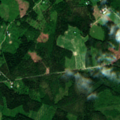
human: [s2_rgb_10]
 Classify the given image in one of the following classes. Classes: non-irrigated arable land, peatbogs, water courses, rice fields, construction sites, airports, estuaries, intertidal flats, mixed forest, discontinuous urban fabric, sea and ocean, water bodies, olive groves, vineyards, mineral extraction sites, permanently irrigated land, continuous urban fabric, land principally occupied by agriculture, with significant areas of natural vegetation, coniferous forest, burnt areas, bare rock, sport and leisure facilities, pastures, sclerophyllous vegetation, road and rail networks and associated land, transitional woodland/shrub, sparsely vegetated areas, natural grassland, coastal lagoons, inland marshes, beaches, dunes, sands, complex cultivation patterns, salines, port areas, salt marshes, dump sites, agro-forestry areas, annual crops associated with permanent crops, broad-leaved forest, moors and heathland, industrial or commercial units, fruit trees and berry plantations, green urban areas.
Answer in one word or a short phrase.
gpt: coniferous forest, mixed forest, transitional woodland/shrub